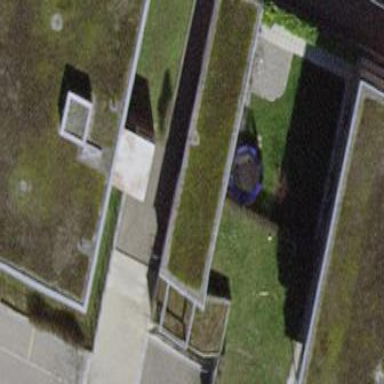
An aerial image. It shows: Building with flat roof.